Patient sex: M
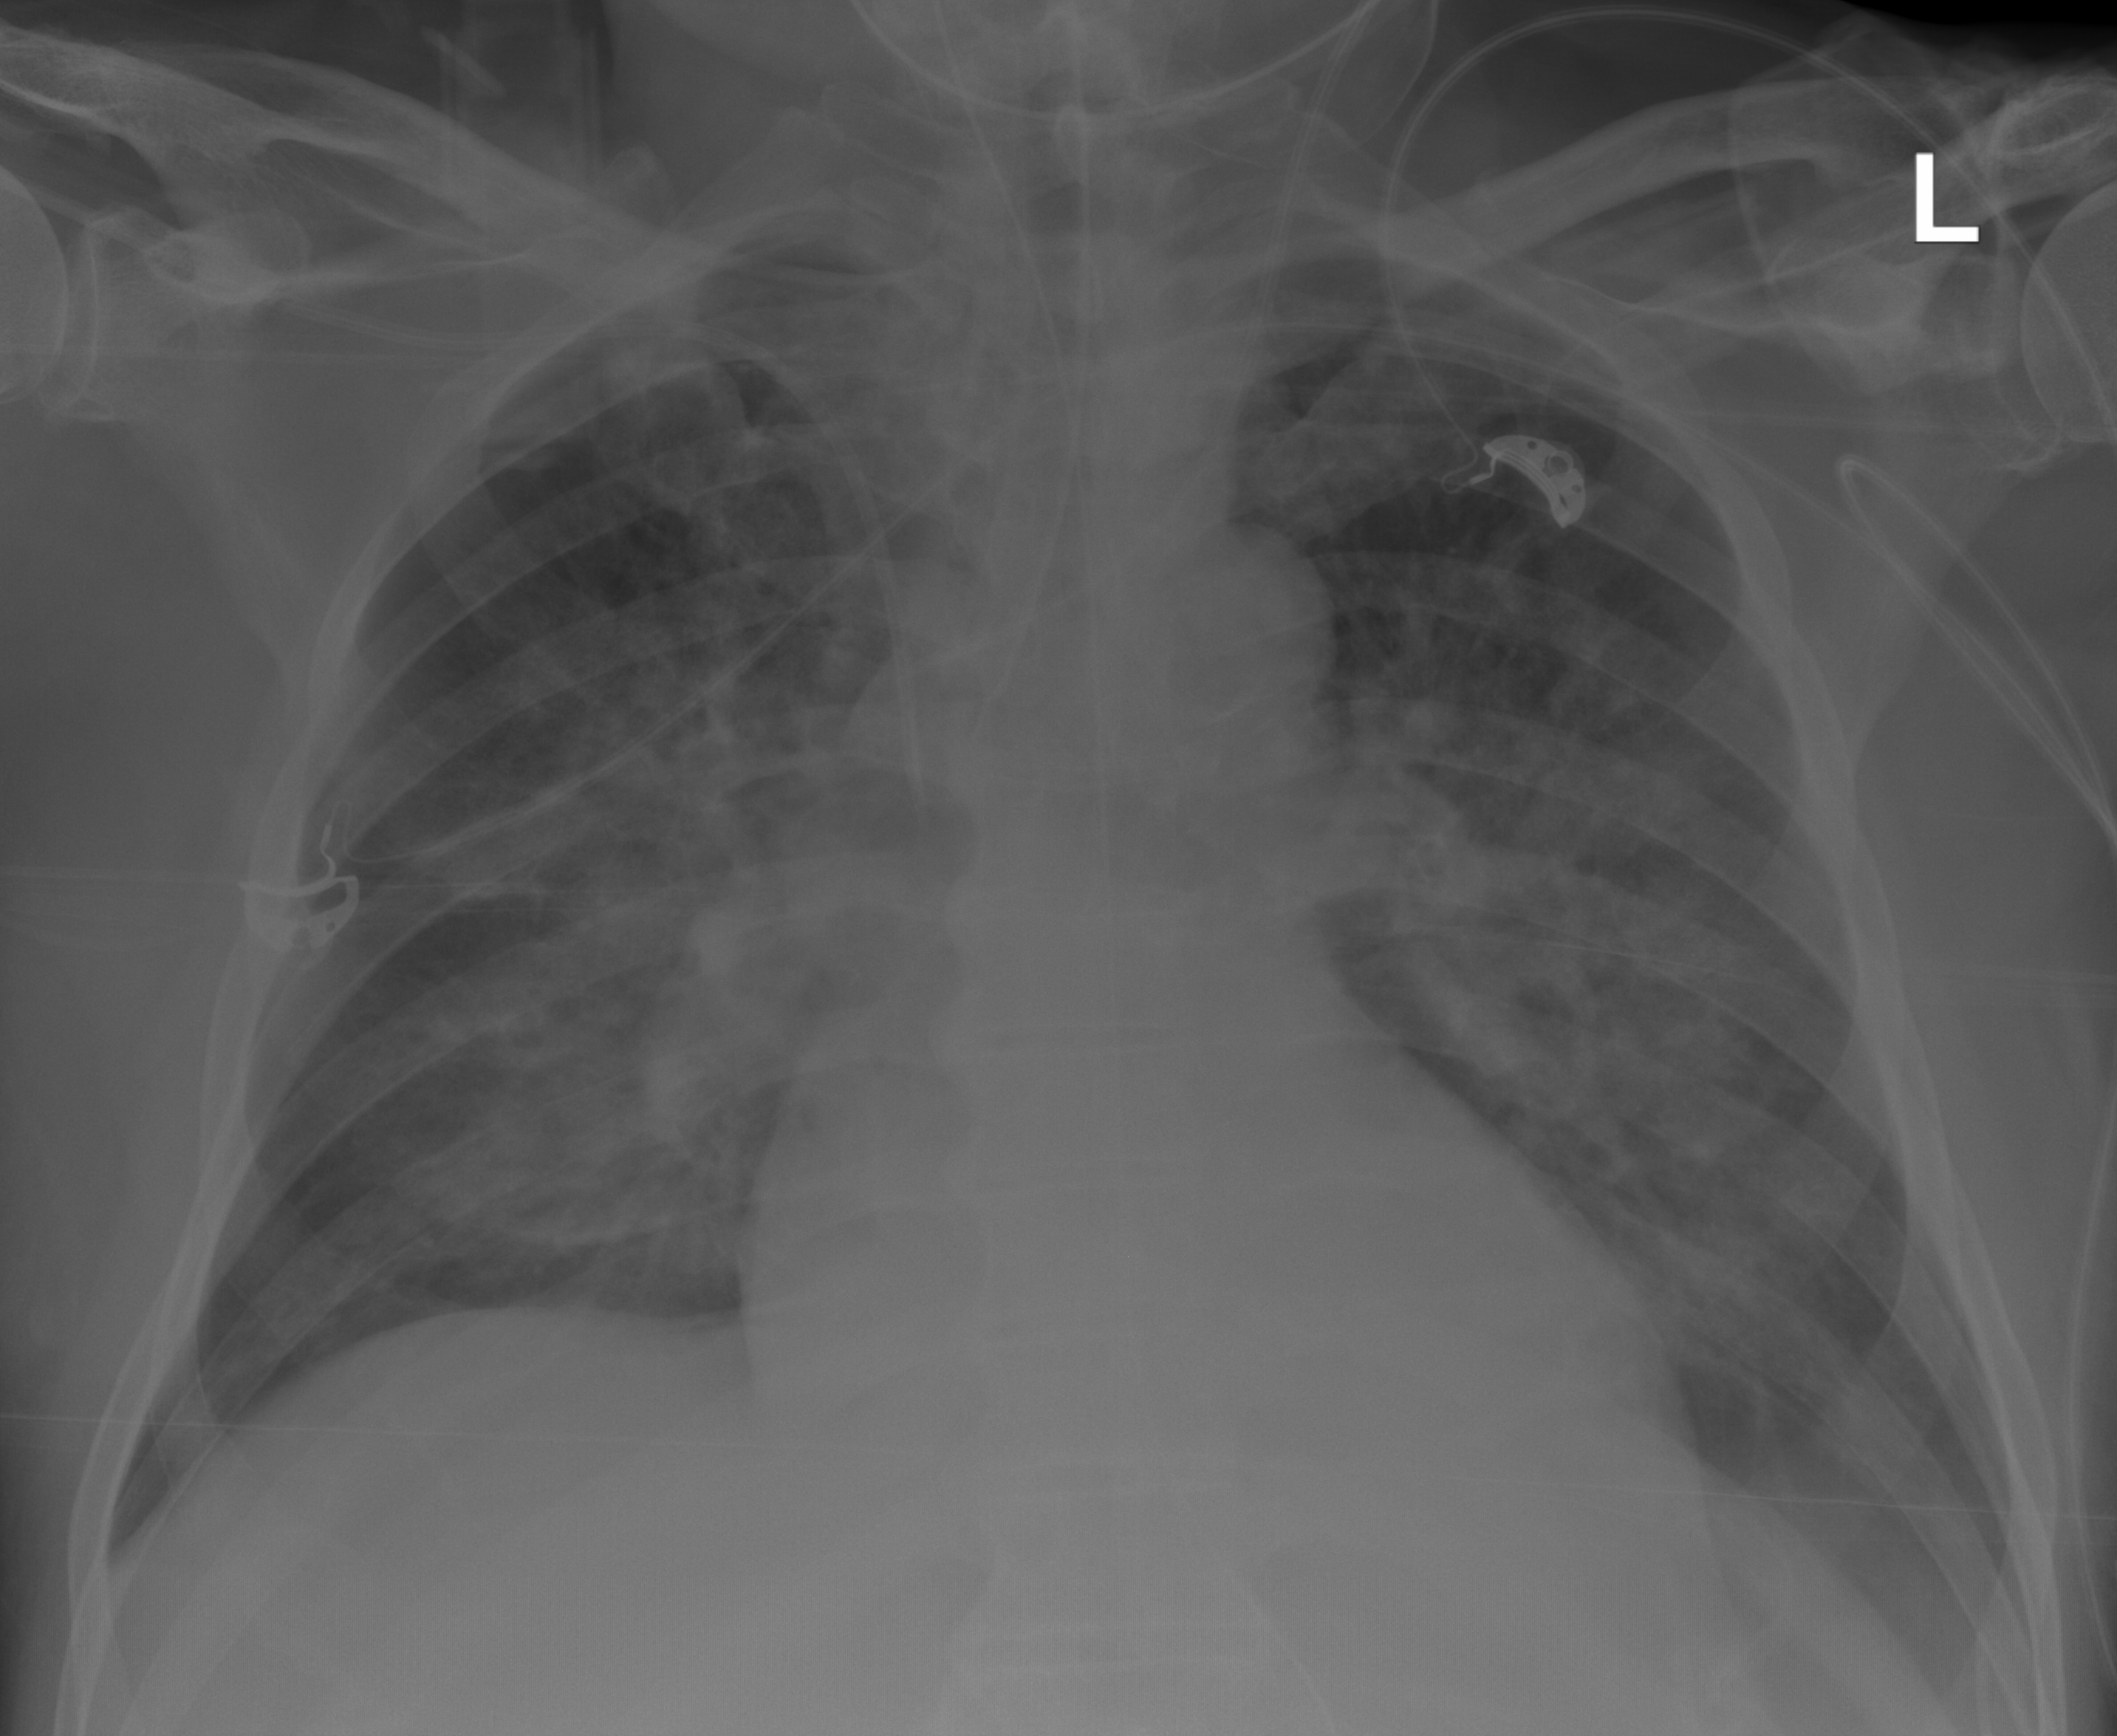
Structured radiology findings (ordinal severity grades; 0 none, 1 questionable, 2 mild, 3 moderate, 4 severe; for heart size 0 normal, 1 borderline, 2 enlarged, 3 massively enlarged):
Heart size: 1
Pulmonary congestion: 0
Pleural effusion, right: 0
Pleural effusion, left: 0
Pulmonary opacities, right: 3
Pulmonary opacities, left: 3
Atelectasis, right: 3
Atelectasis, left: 3